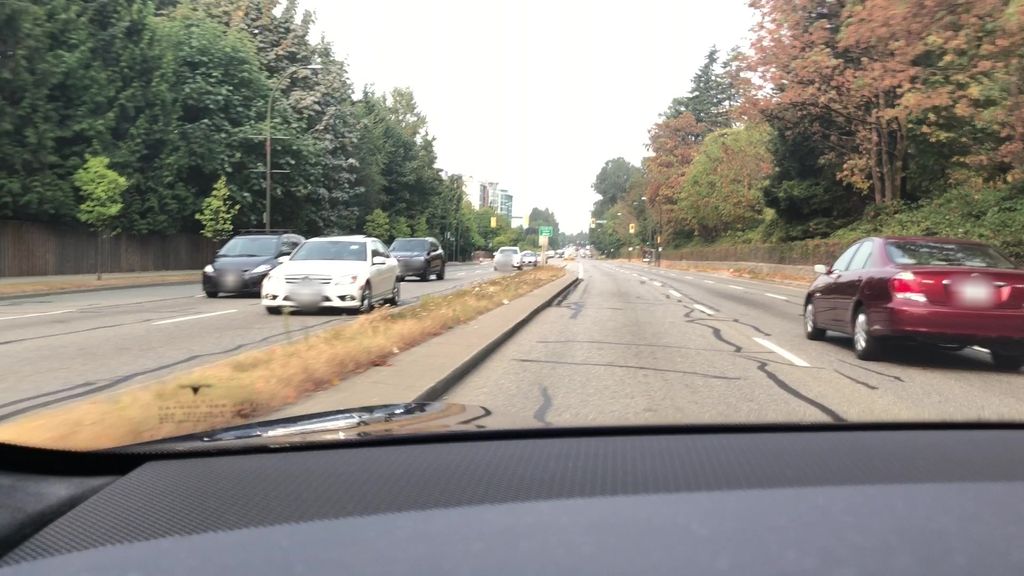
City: vancouver